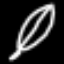
Label: leaf